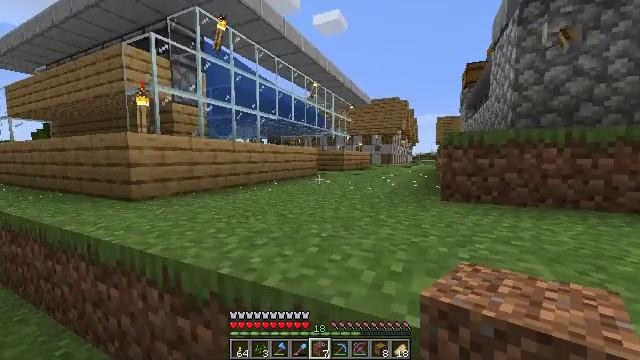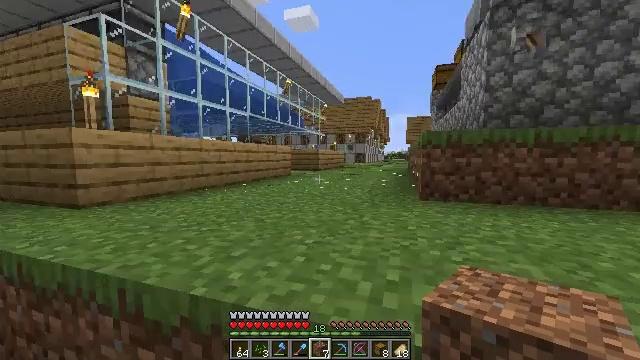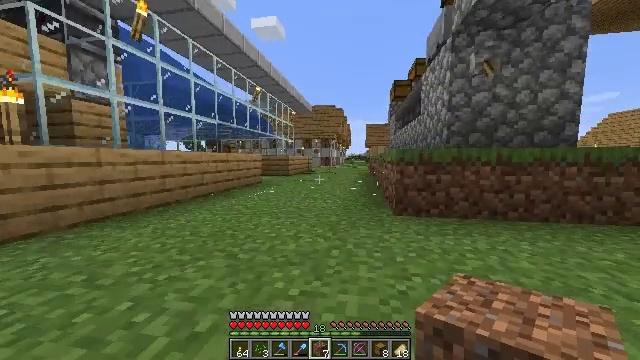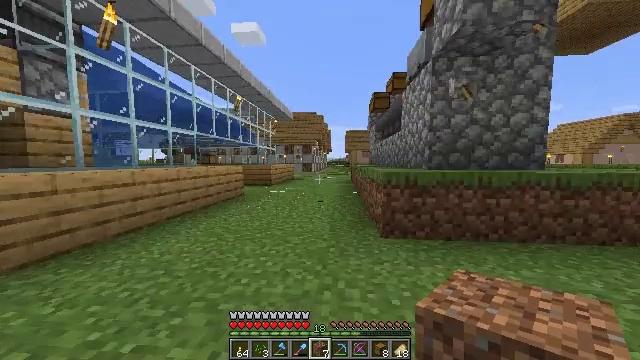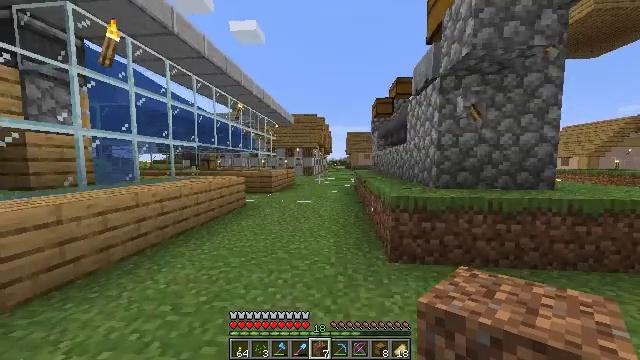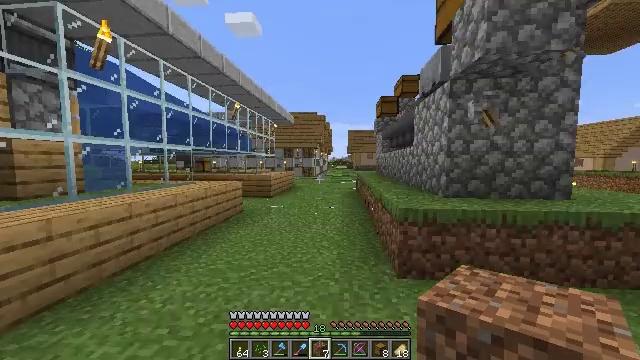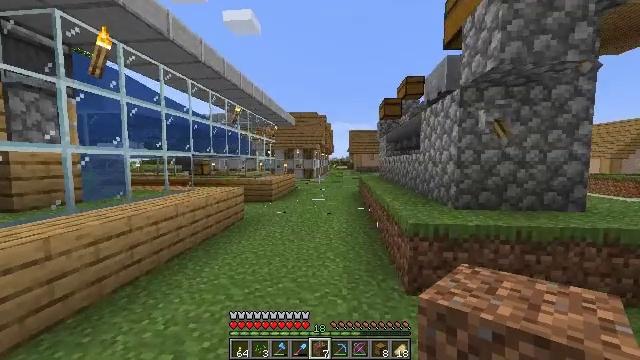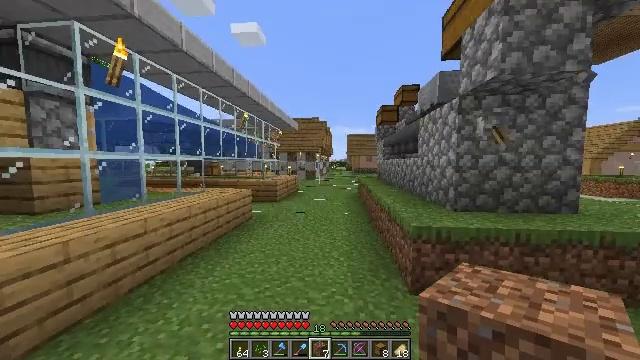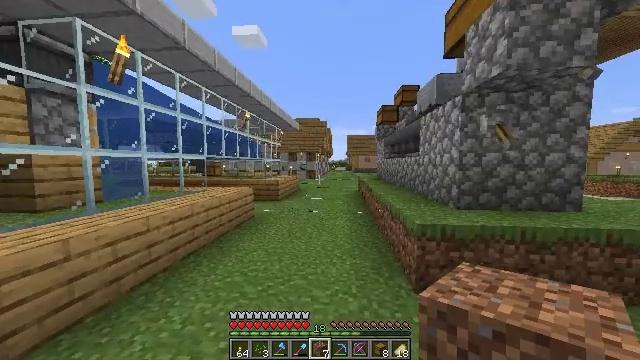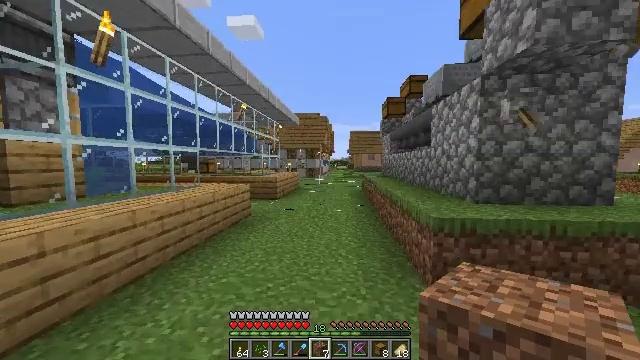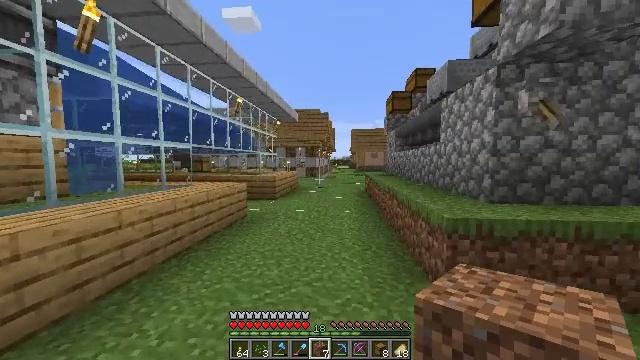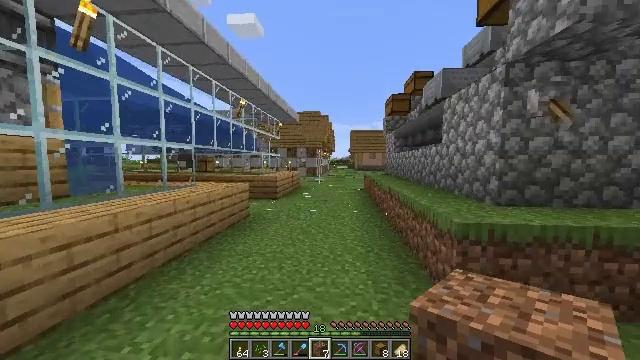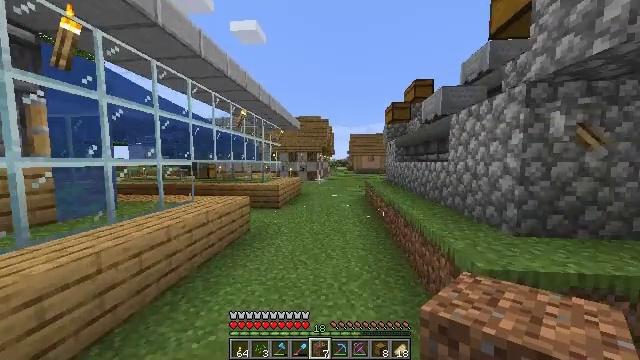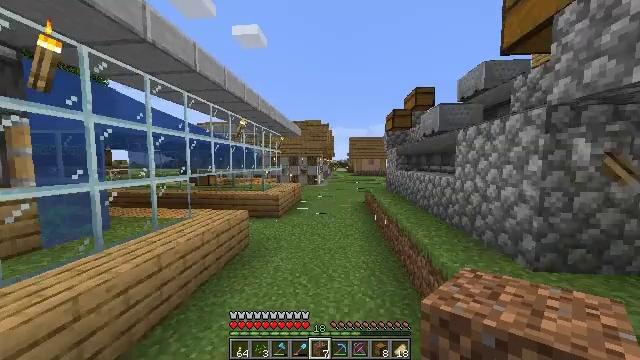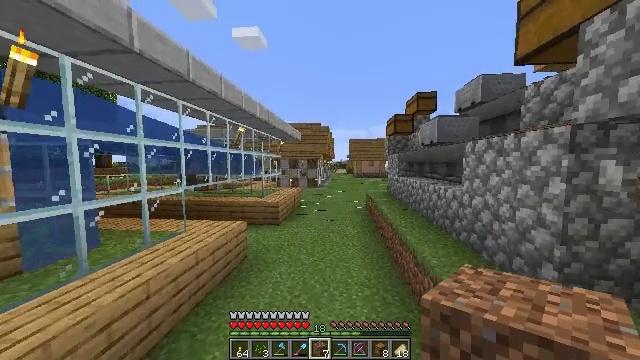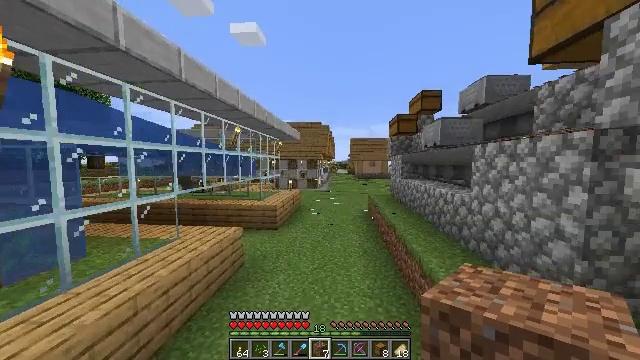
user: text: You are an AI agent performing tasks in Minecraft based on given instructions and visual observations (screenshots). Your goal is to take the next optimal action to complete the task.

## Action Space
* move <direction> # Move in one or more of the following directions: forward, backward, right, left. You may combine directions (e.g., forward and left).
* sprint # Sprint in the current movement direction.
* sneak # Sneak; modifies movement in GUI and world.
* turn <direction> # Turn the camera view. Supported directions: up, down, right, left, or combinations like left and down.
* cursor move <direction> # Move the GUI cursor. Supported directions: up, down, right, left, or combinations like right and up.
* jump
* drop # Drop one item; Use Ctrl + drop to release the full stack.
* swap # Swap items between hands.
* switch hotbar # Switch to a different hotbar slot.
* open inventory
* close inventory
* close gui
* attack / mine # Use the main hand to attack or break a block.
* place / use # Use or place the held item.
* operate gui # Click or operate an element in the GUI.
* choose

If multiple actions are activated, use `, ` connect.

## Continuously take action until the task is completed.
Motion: motion action
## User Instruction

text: Craft an oak sign.
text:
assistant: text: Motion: move forward, turn right, jump
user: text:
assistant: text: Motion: move forward, sprint, turn right, jump
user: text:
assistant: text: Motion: move forward, sprint, turn right, jump
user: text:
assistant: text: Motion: move forward, sprint, jump
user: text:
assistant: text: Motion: move forward, sprint, jump
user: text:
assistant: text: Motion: move forward, jump
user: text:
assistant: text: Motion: move forward, jump
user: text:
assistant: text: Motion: move forward, jump
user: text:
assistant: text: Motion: move forward, jump
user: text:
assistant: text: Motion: move forward, jump
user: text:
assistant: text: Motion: move forward, sprint, jump
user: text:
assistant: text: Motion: move forward, sprint, jump
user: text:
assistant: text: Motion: move forward, sprint, jump
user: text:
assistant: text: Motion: move forward, jump
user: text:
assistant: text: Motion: move forward, jump
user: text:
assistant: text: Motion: move forward, jump
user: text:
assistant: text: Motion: move forward, jump
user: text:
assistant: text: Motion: move forward, jump
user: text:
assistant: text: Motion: move forward, sprint, jump
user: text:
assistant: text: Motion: move forward, sprint, jump
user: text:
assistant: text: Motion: move forward, sprint, jump
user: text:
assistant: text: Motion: move forward, sprint, jump
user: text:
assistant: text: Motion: move forward, jump
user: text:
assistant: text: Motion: move forward, jump
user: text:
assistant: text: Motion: move forward, jump
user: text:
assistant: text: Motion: move forward, jump
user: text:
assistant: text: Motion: move forward, sprint, jump
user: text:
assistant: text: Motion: move forward, sprint, jump
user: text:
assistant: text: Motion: move forward, sprint, jump
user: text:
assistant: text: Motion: move forward, jump